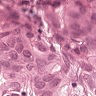
Metastatic tissue present: yes